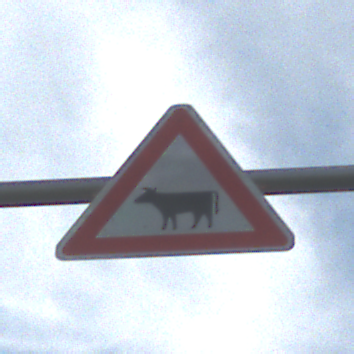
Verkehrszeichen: ViehtriebRechts
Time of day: SunriseSunset
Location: Outdoor (Nature)
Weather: PartlyCloudy
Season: NotSpecified
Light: Natural